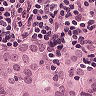
Metastatic tissue present: yes